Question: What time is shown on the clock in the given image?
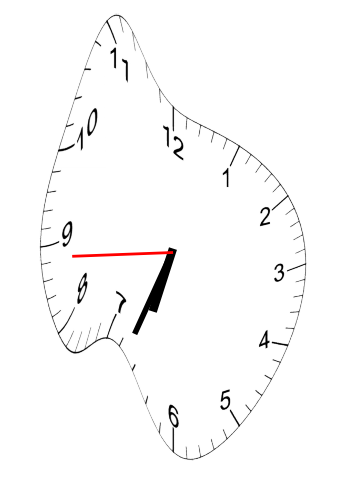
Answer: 06:33:44